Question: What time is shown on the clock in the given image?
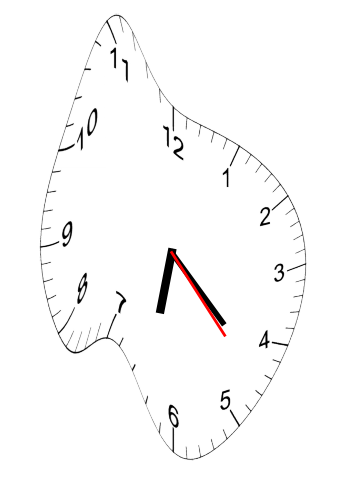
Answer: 06:22:23